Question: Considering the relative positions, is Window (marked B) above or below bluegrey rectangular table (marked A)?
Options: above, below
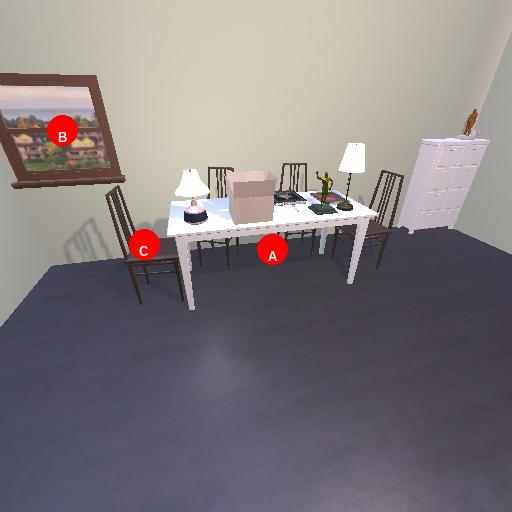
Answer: above